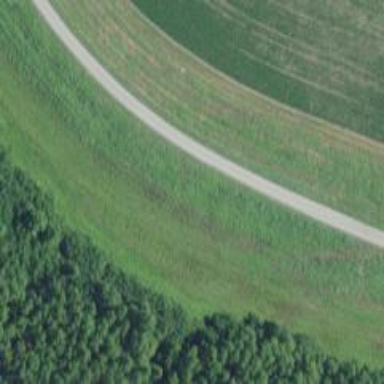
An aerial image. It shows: Unclassified road running alongside levee embankment.